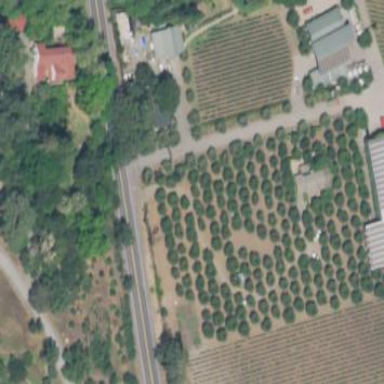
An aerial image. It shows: Olive tree orchard.